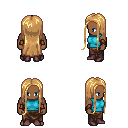
a pixel art fantasy rpg character, male body template, human, dark skin, teal sleeveless shirt, robe skirt, light blonde extra-long hairstyle, cloth bracers, maroon shoes, four views (front, back, left, right), 2x2 character sprite sheet, small pixel art, hard edges, no anti-aliasing